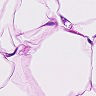
Metastatic tissue present: no